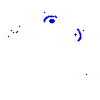
Particle: electron